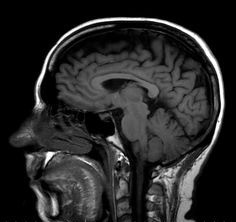
Label: notumor